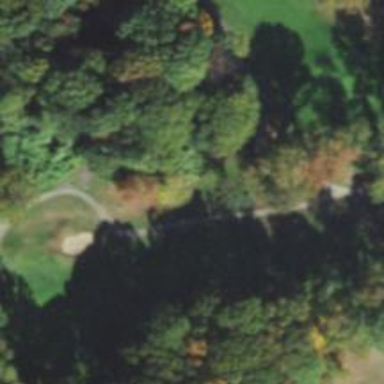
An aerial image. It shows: Path for both roads and golfers.